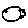
Label: fish